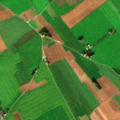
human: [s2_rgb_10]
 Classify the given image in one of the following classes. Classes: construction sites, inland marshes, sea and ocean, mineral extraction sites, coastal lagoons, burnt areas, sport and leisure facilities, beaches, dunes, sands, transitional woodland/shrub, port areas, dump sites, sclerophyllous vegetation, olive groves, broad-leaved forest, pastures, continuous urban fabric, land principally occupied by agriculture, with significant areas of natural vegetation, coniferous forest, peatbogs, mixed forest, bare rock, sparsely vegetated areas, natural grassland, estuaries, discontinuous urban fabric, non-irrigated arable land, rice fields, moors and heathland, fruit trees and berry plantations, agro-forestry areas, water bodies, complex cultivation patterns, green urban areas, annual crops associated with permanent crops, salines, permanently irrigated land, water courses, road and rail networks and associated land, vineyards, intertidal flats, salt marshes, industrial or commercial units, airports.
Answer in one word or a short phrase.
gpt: discontinuous urban fabric, non-irrigated arable land, pastures, complex cultivation patterns